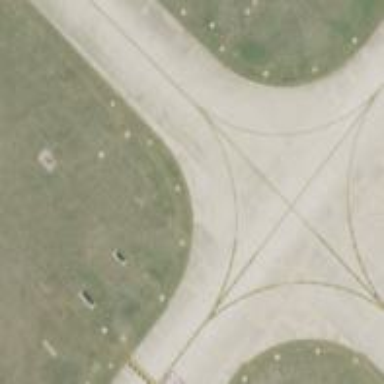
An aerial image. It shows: Image of taxiway at airport.